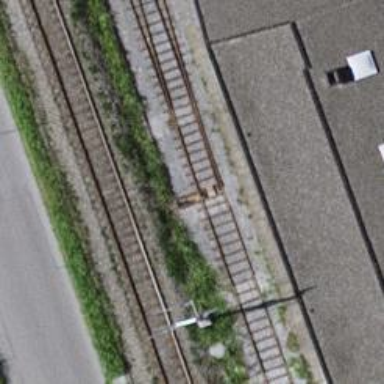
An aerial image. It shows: Railway switch.